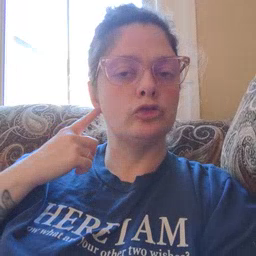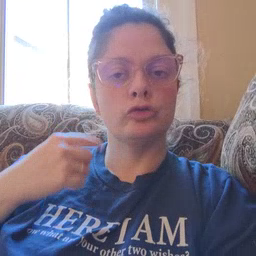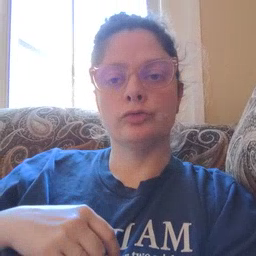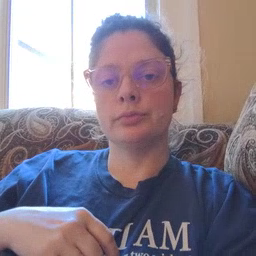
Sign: ear